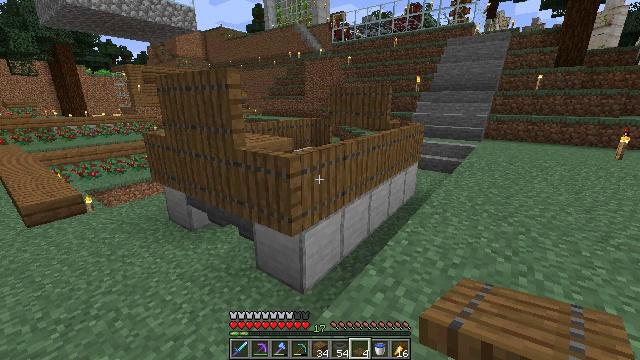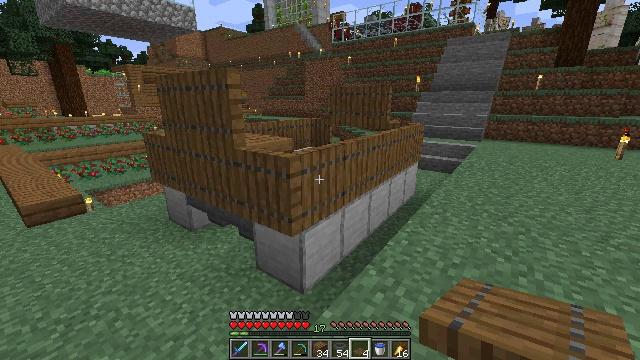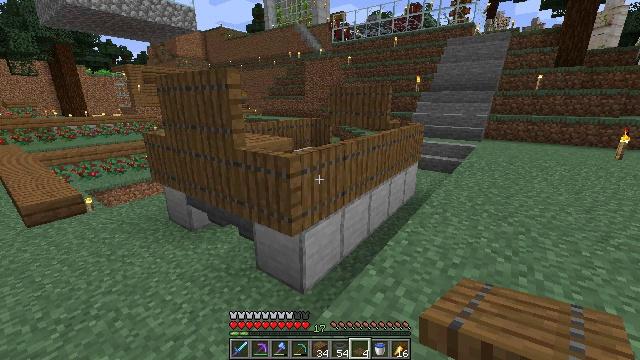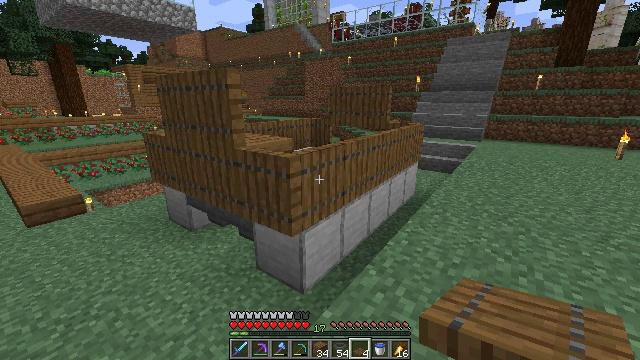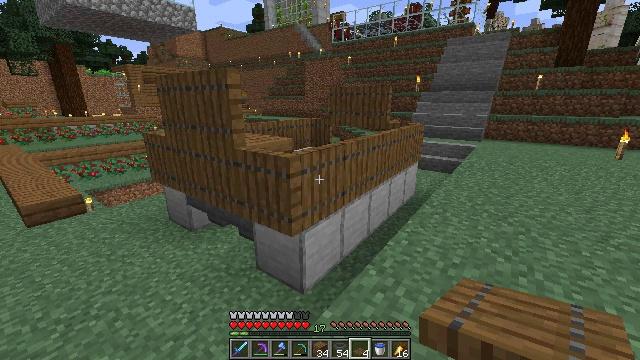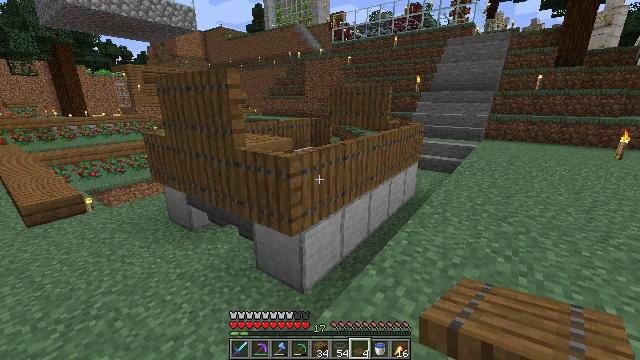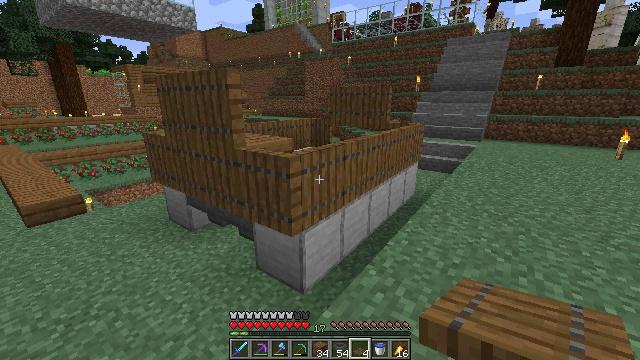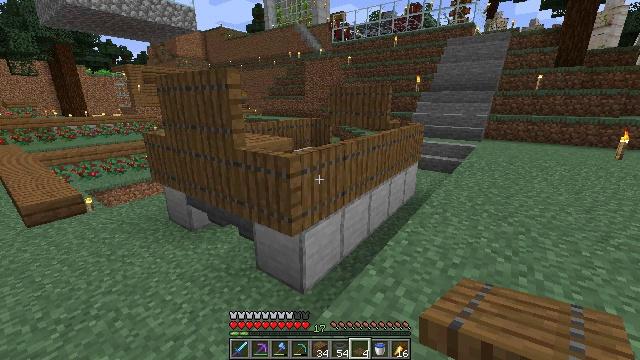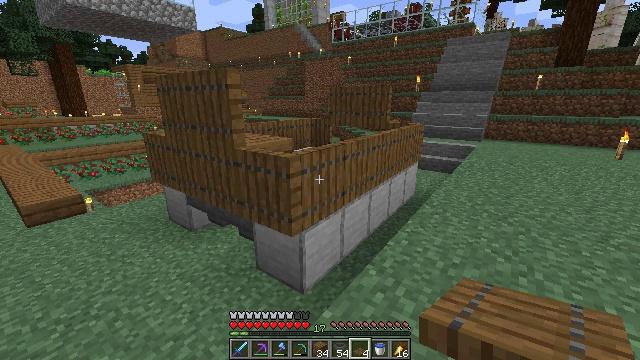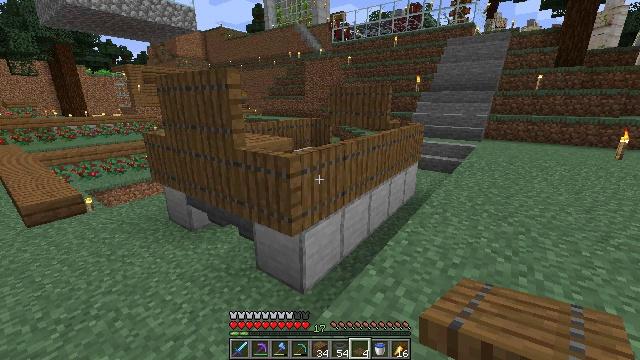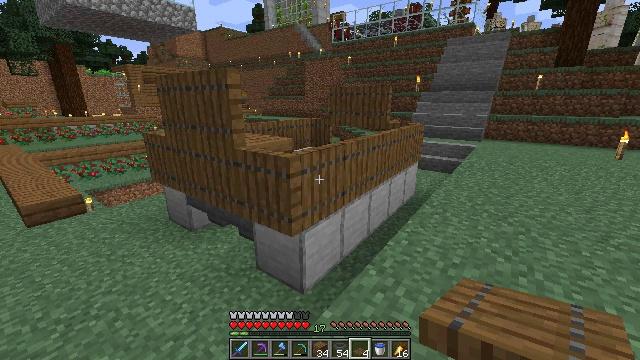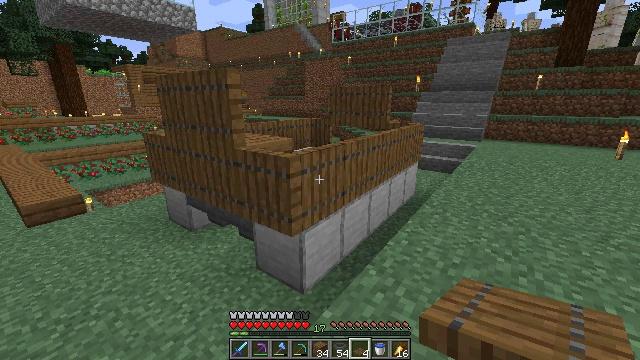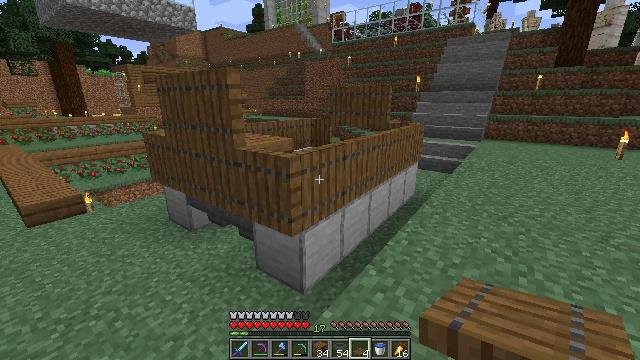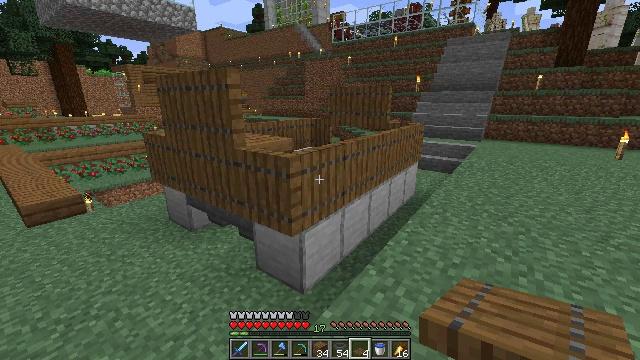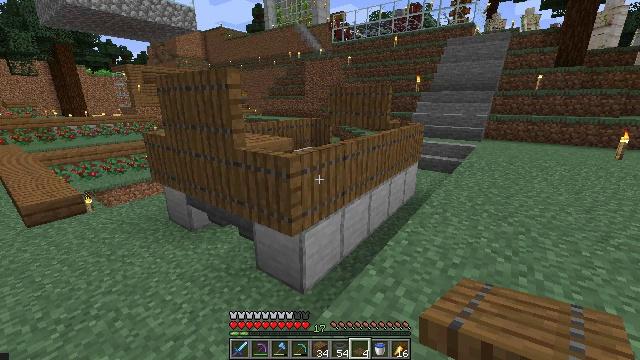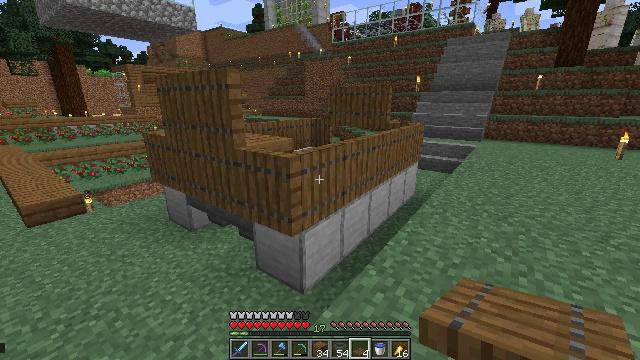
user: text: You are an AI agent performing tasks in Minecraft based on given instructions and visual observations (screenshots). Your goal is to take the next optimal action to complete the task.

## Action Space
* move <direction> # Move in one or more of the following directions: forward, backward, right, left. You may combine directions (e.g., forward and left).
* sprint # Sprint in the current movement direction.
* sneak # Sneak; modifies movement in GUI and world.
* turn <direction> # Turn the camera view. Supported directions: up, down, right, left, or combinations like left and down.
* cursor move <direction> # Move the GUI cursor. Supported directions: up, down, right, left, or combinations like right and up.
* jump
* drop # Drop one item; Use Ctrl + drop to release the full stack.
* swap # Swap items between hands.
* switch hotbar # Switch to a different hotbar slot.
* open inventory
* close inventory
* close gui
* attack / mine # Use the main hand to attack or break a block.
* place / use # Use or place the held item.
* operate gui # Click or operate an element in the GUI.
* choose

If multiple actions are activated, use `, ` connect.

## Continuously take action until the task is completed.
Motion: motion action
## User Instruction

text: Attack the spruce planks to recycle them.
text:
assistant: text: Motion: no_op
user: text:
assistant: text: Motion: no_op
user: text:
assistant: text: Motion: no_op
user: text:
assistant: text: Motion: no_op
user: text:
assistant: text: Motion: no_op
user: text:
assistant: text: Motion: no_op
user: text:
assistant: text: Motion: no_op
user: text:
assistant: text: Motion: no_op
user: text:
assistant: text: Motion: no_op
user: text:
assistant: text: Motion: no_op
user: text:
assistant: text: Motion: no_op
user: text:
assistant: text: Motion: no_op
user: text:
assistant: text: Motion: no_op
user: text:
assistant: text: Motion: no_op
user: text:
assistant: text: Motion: no_op
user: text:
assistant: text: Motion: no_op
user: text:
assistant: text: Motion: no_op
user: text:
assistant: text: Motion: no_op
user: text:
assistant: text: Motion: no_op
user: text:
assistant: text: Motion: no_op
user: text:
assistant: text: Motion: no_op
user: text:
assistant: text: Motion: no_op
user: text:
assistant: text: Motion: no_op
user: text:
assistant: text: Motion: no_op
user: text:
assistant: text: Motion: no_op
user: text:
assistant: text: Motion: no_op
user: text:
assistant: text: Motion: no_op
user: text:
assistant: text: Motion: no_op
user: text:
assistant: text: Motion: no_op
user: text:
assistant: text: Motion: no_op